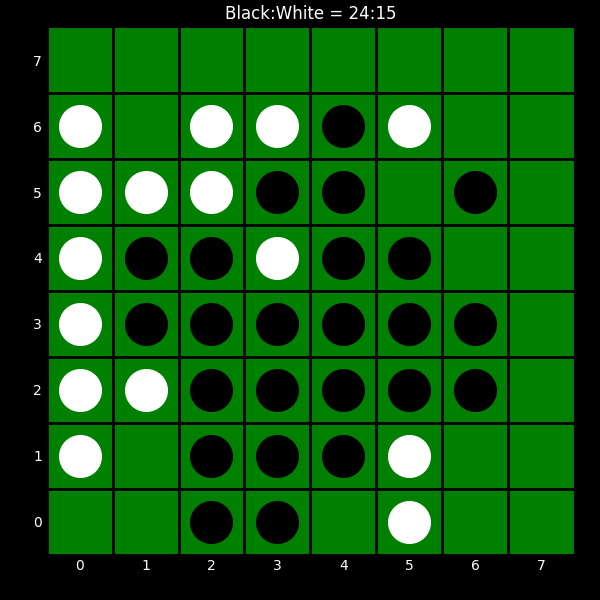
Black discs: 24
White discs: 15